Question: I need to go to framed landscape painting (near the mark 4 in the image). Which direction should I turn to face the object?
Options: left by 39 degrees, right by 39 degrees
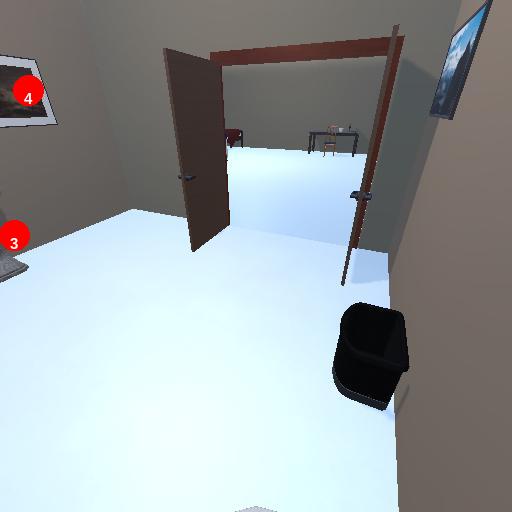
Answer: left by 39 degrees